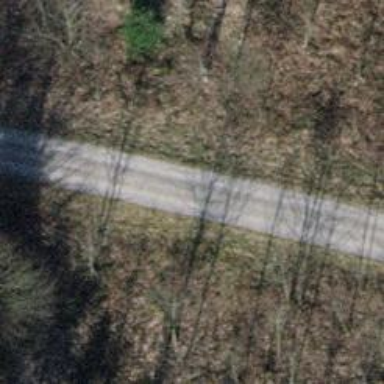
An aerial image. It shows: Track with fine gravel surface of grade2 quality.